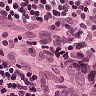
Metastatic tissue present: yes